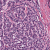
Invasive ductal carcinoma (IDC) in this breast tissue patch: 1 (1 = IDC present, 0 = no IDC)